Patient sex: M
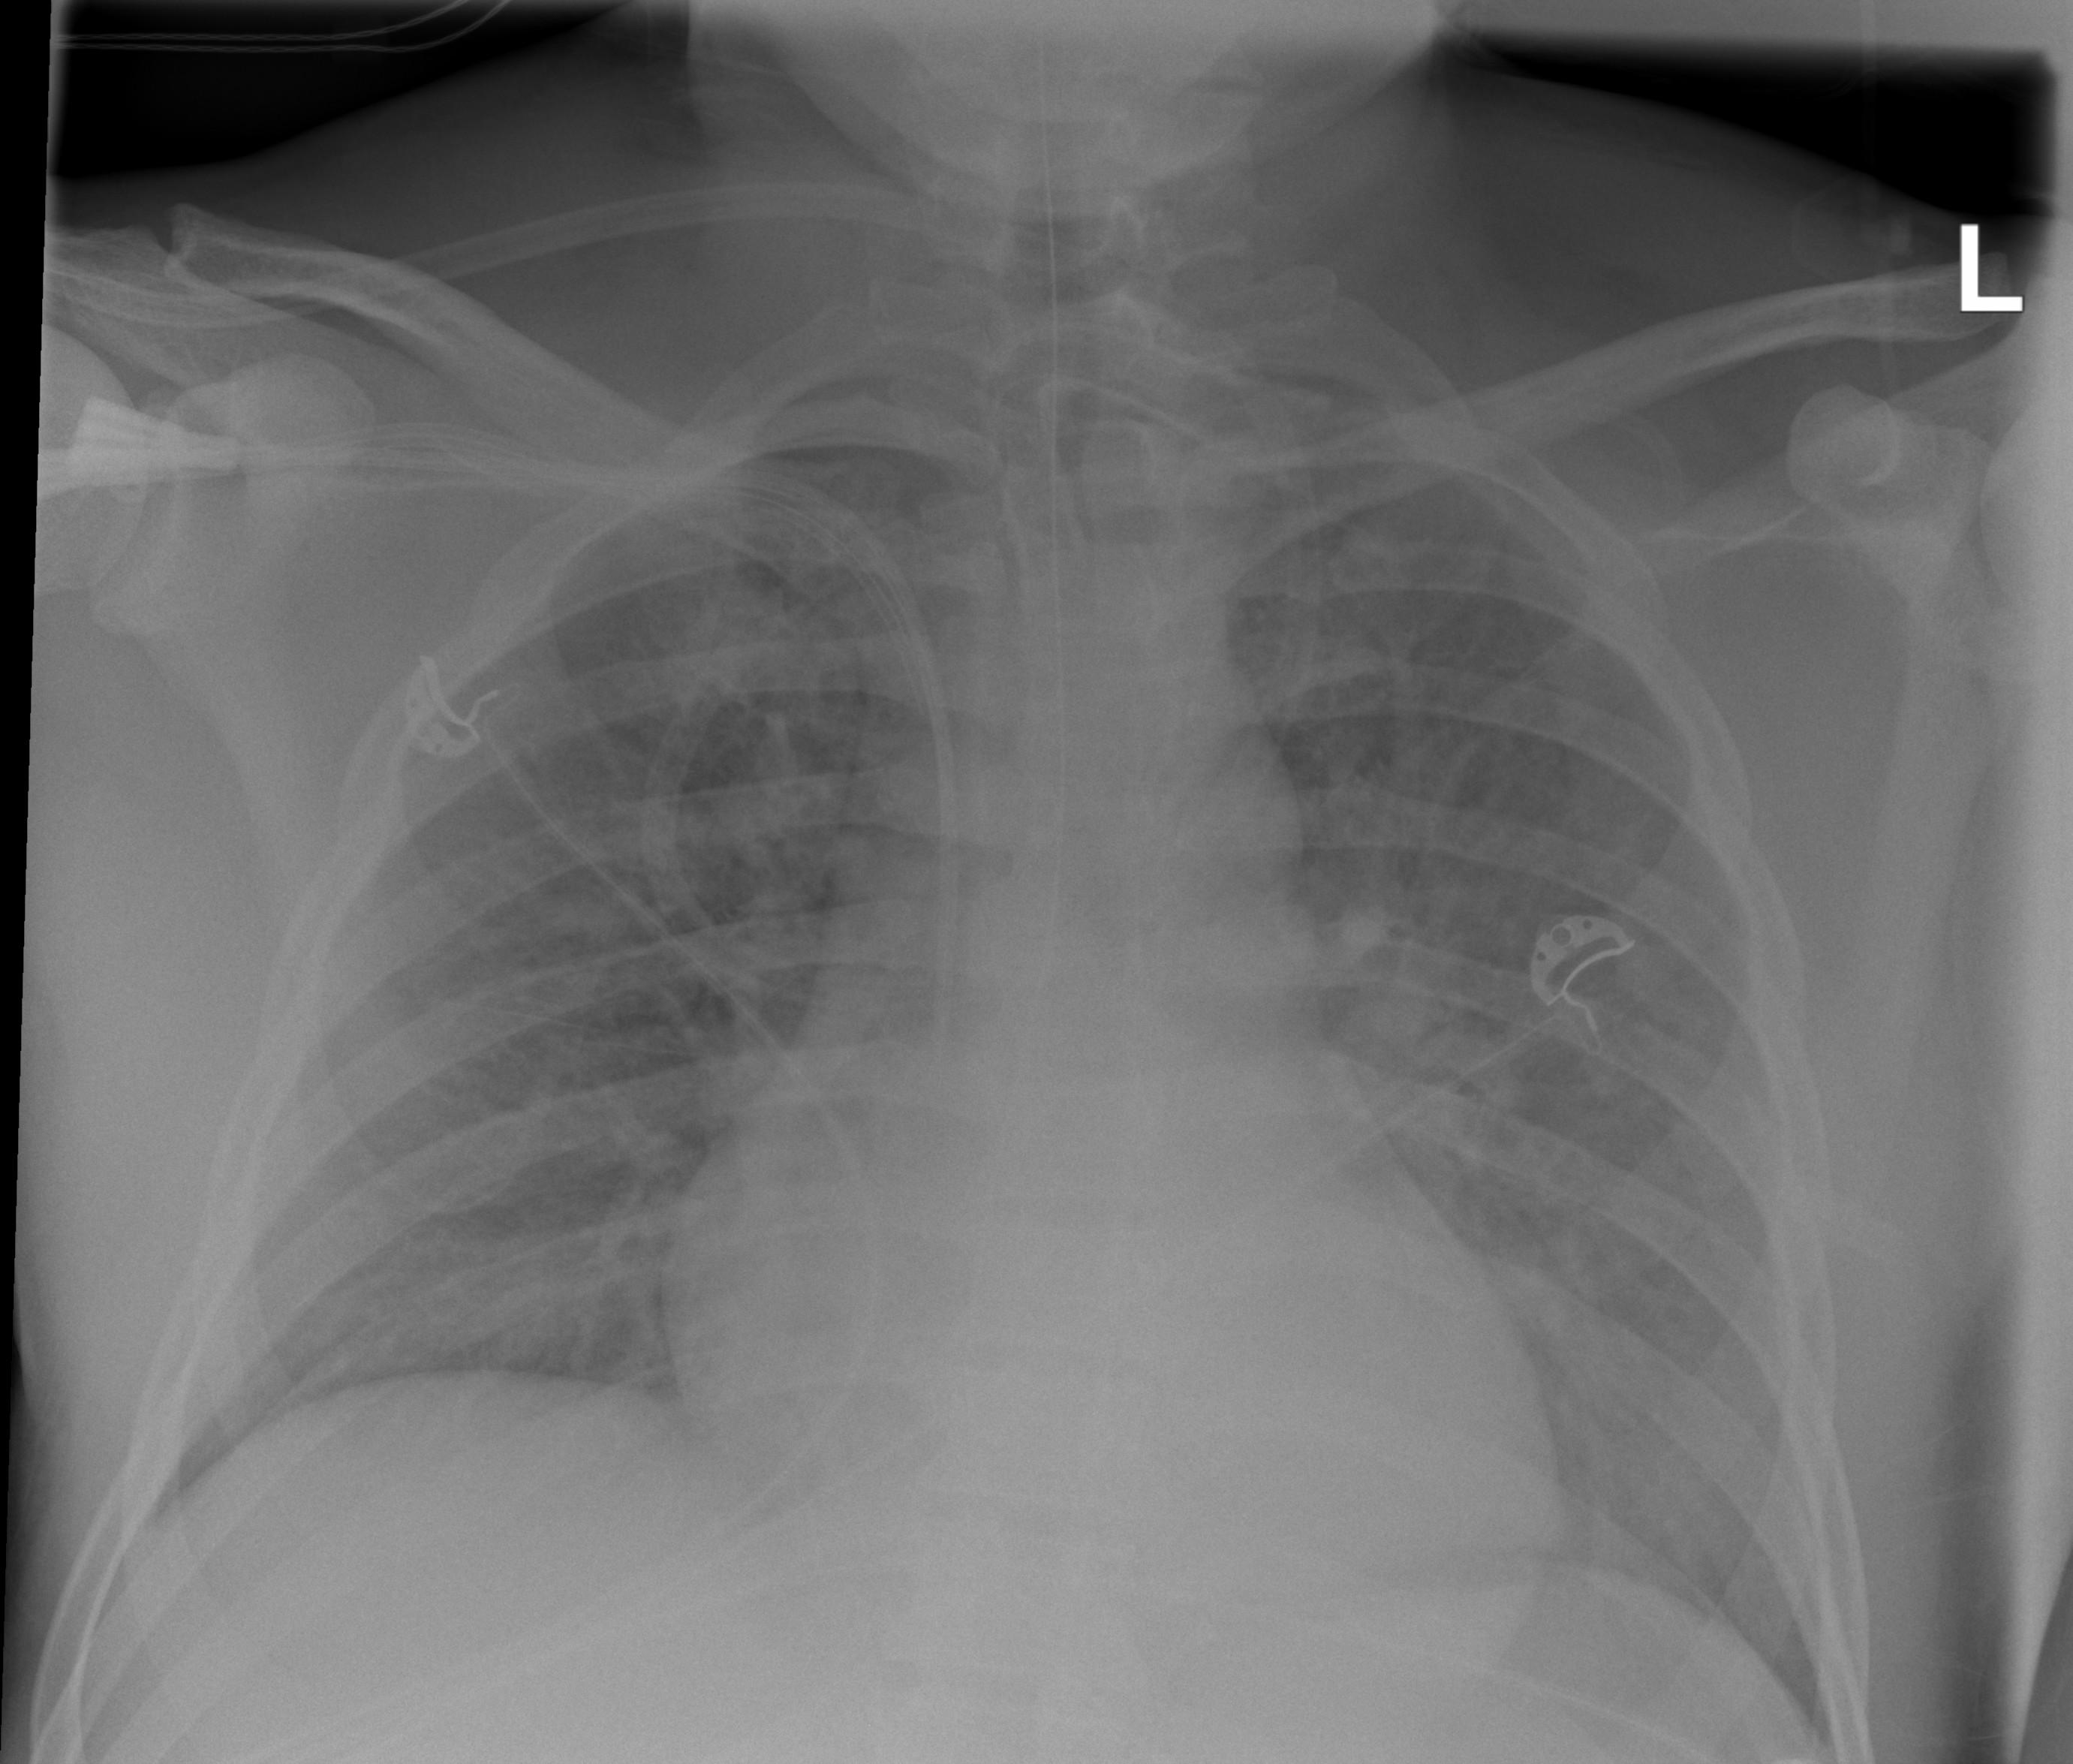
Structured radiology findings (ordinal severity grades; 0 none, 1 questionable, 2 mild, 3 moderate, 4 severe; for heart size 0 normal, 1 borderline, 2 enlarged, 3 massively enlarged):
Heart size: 2
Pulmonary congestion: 2
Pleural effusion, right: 0
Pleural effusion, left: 1
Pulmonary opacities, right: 1
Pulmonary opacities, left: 2
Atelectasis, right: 0
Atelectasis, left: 2